Question:
Here is a screenshot of my data in the Power Query Editor. I am new to this program so please bear with me.
I added a bunch of json files from Azure Blob Storage as a data source and then I pressed "combine files". This is the result. My goal is to create a line chart that shows power over time. As you can see, I the leftmost column shows the name of the file, while the middle column shows the name of the variables saved in the file and the rightmost one has the values.
I want to have the "date" values on the X-axis and the "power_mw" values on the Y-axis of my line chart. I assume for that I have to create a column with the date values and another column with the power values, but this is what I get when I press "combine files" and I don't know how to edit it. Can anyone offer some help?
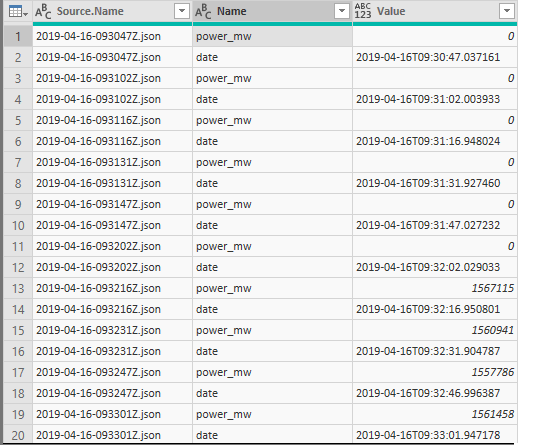
Answer: Try pivoting the 'Name' column using the 'Value' column unaggregated.
<URL>
You can find the pivoting commands under the Transform tab in the query editor.
After pivoting, you should have this:
<URL>